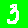
Digit: 3